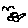
Label: bird